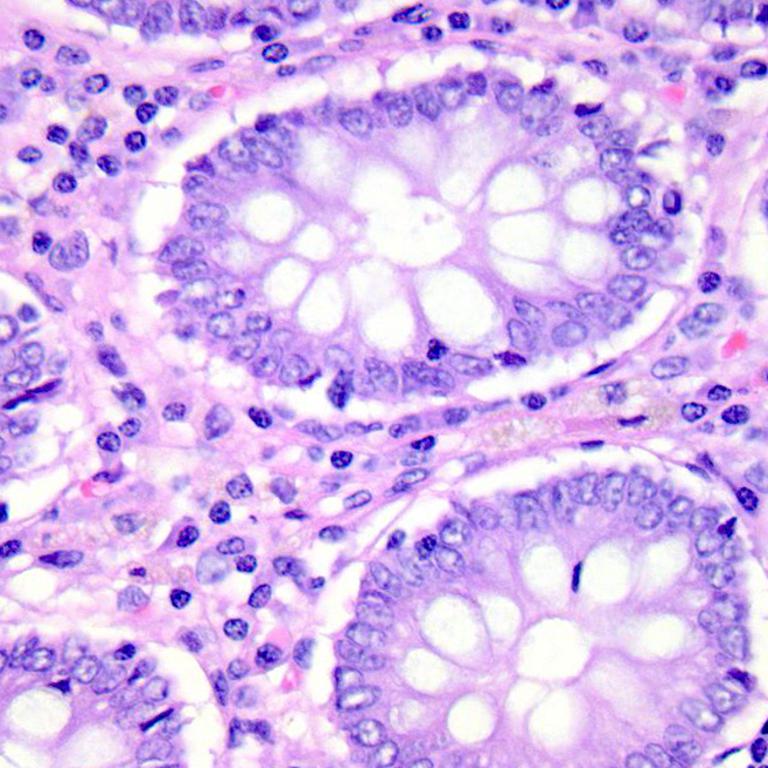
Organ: colon
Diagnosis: benign